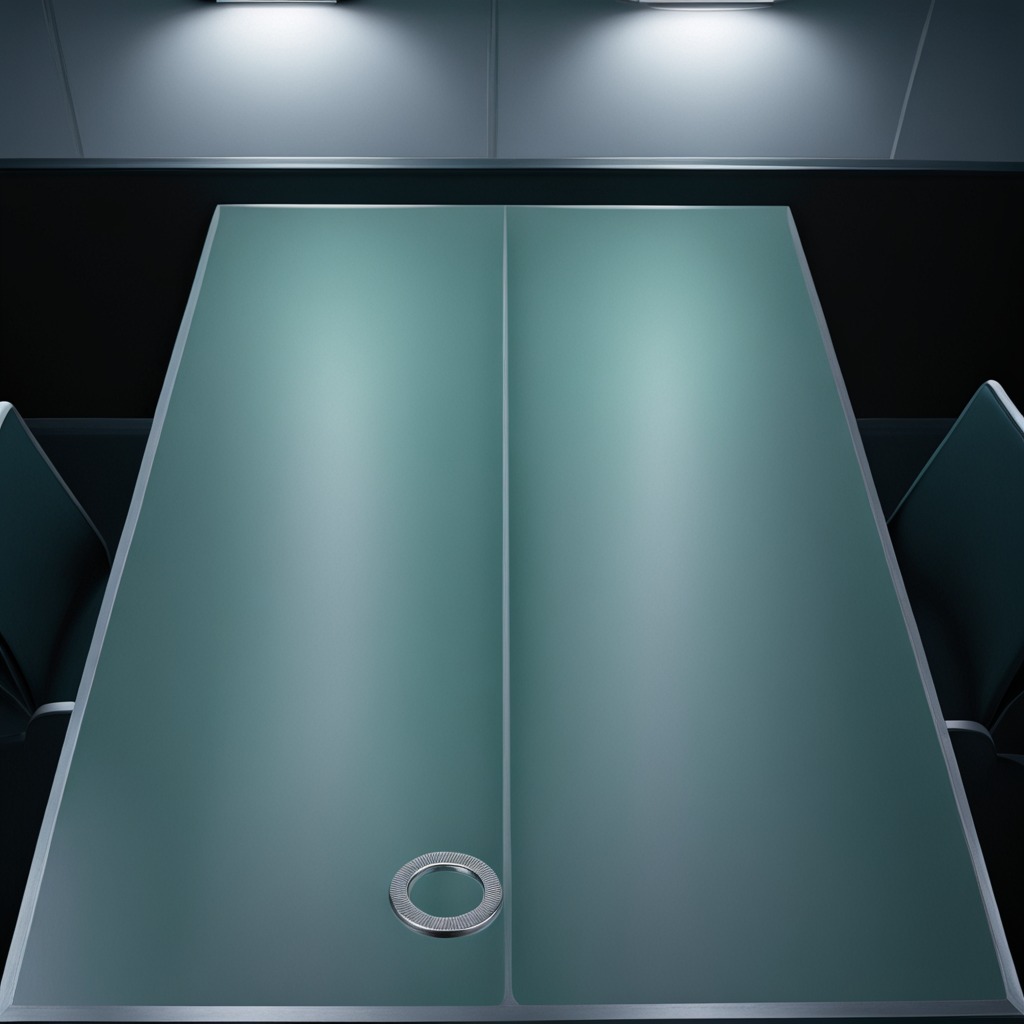
A flat metal washer is lying on a clean empty table in a railway signal maintenance room lit by harsh overhead fluorescents.